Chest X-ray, AP view. Patient: 38 years old, sex F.
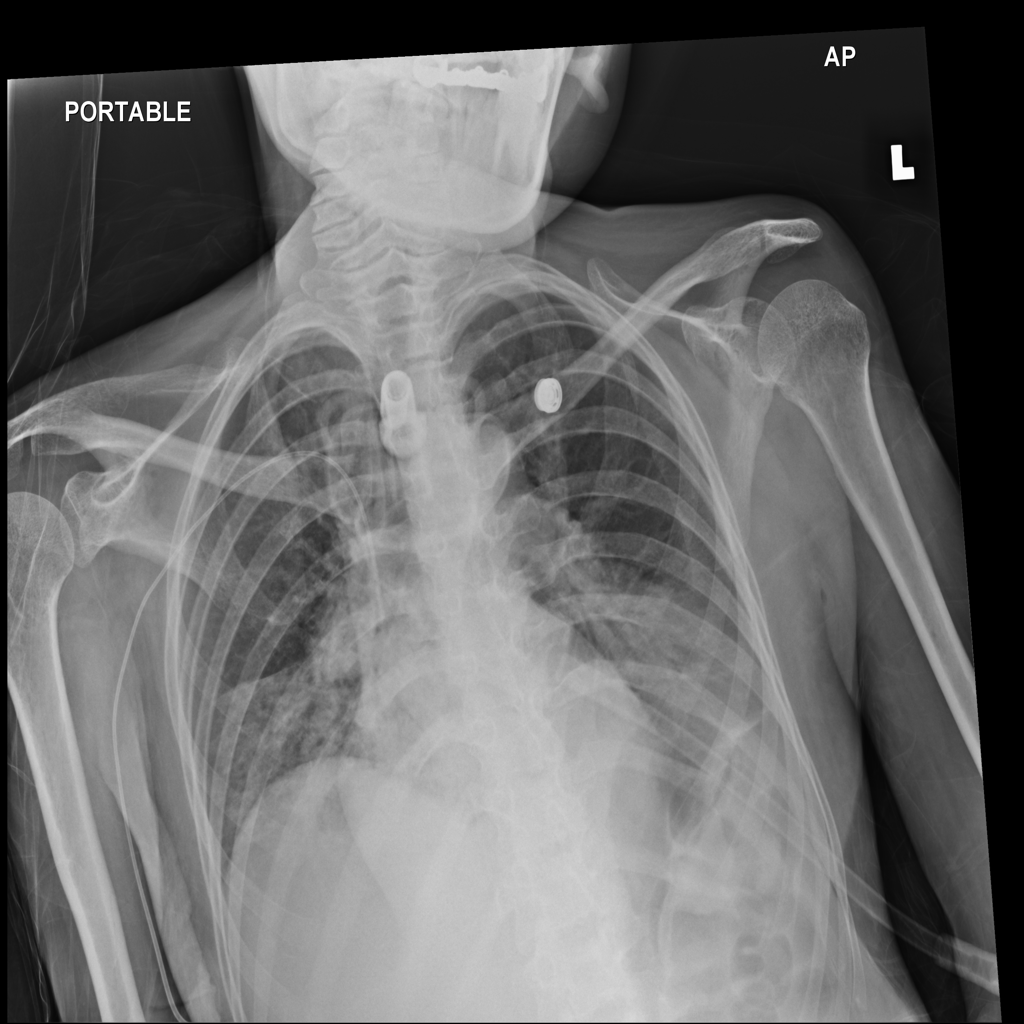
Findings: Infiltration